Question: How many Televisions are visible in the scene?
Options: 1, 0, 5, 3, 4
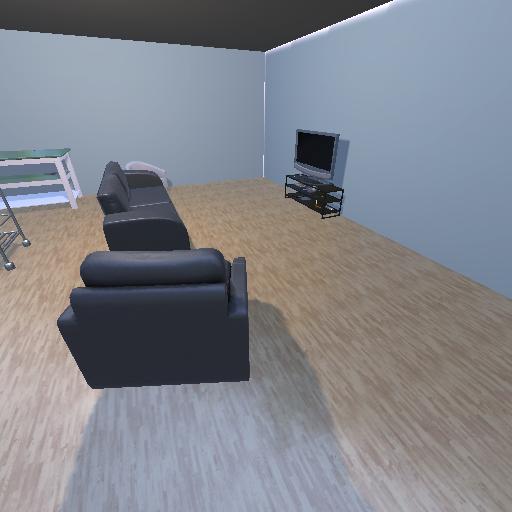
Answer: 1